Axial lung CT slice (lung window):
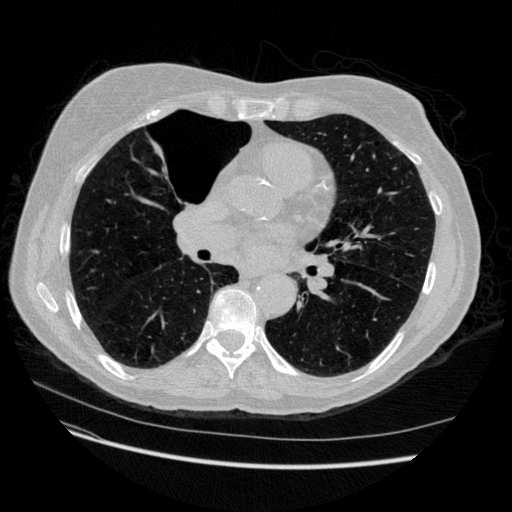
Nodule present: no